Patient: sex F, age 37
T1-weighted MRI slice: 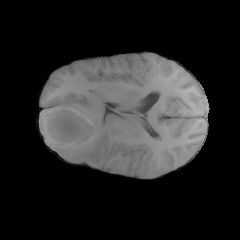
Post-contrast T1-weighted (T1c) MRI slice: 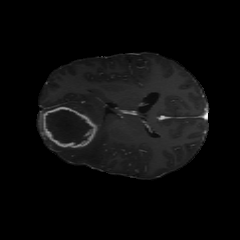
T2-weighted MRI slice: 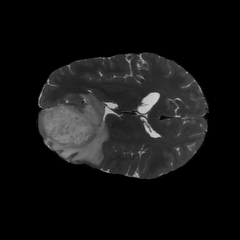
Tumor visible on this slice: yes
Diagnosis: Glioblastoma, IDH-wildtype
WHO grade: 4